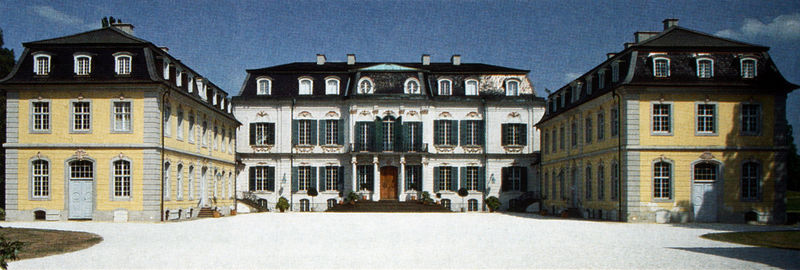
Titel: Ansicht der Hofseite
Künstler: François de (d. Ä.) Cuvilliés
Standort: Calden
Institution: Schloss Wilhelmsthal
Schlagwörter: blau, dunkel, flügel, himmel, schatten, weiß, wolken, bäume, gelb, grün, ocker, fenster, glas, grau, licht, mitte, schwarz, säulen, tür, dach, gebäude, gras, haus, schloss, weg, wiese, beige, alt, architektur, barock, häuser, sonne, gold, reich, drei, fensterläden, kamin, kamine, schornstein, garten, balkon, bäumchen, gleb, schlagschatten, fassade, fassaden, türen, dächer, giebel, hof, laden, platz, pilaster, treppe, treppen, symmetrie, aufgang, stufen, menschenleer, tor, foto, fotografie, photographie, eingang, erker, fensterladen, berlin, sprossen, palast, geld, dachfenster, gauben, scheiben, stengel, seite, münster, photo, portal, rustika, tore, villa, sims, risalit, farbfoto, gutshof, residenz, mansarde, mezzanin, simse, zentral, trepe, beet, freitreppe, etagen, gaube, gaupen, geschosse, vorhof, porticus, pavillion, stockwerke, aufnahme, mittelteil, jagdschloss, palais, zwei stockwerke, etage, haupteingang, versailles, zweigeschossig, flügelanlage, seitenflügel, würzburg, nebeneingänge, nebengebäude, anbauten, haupthaus, ochsenauge, hauptgebäude, ochsenaugen, einang, nebenbauten, platzansicht, u, or, u-form, saarbrücken, doppelschloss